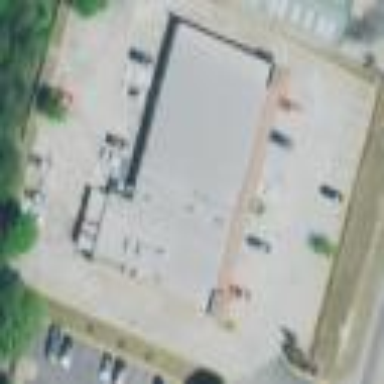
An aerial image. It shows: Paved parking area.